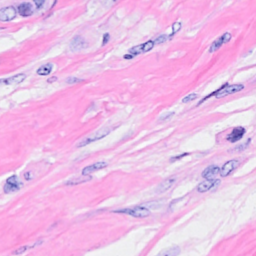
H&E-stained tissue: Breast